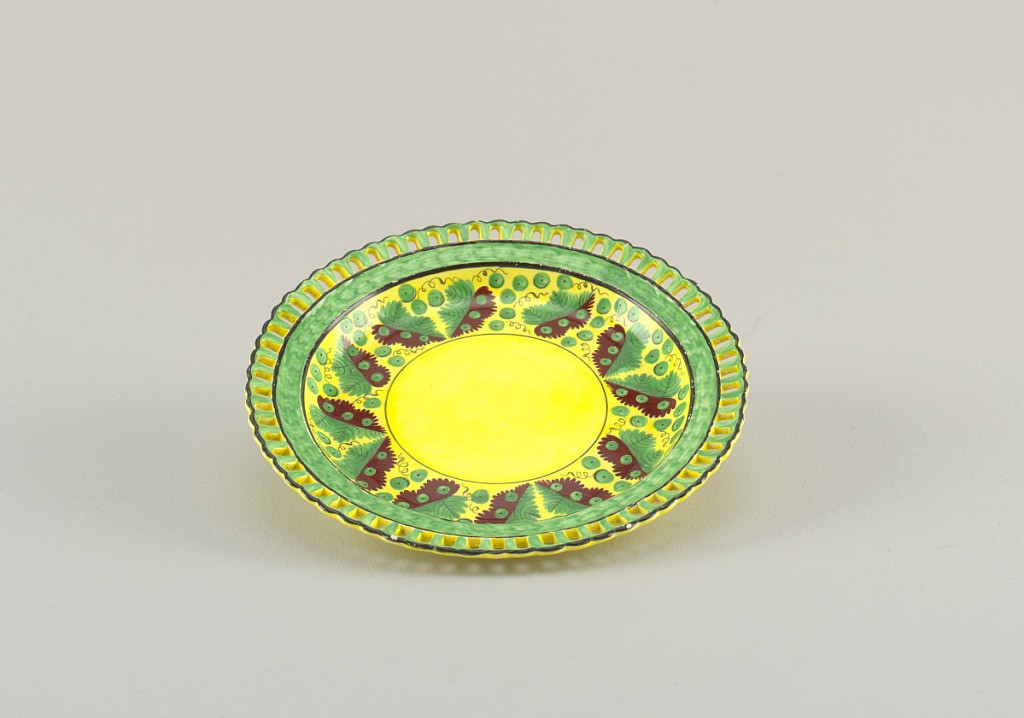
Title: Plate
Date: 18th–mid-19th century
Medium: Glazed earthenware
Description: Reticulated border, grape-leaf border.